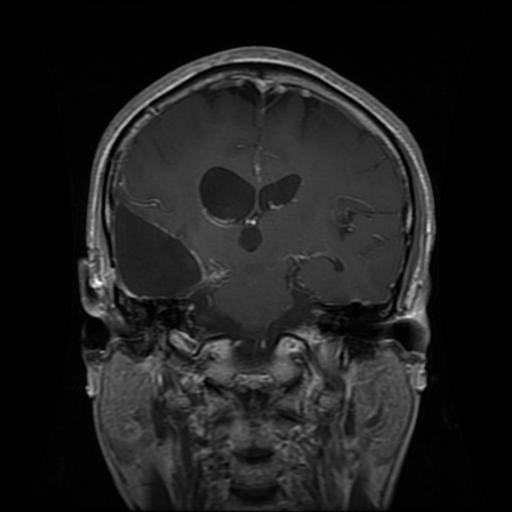
Label: glioma